Field crop: maize
Growth stage: 2
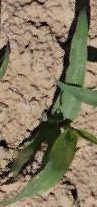
Species: maize